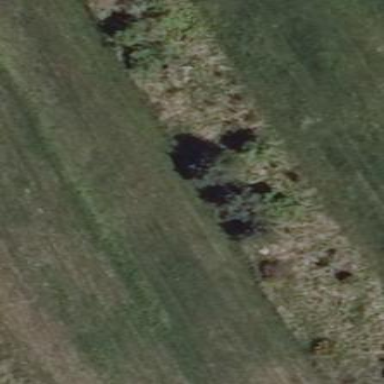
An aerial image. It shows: Patch of scrub vegetation.